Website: apple
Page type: payment
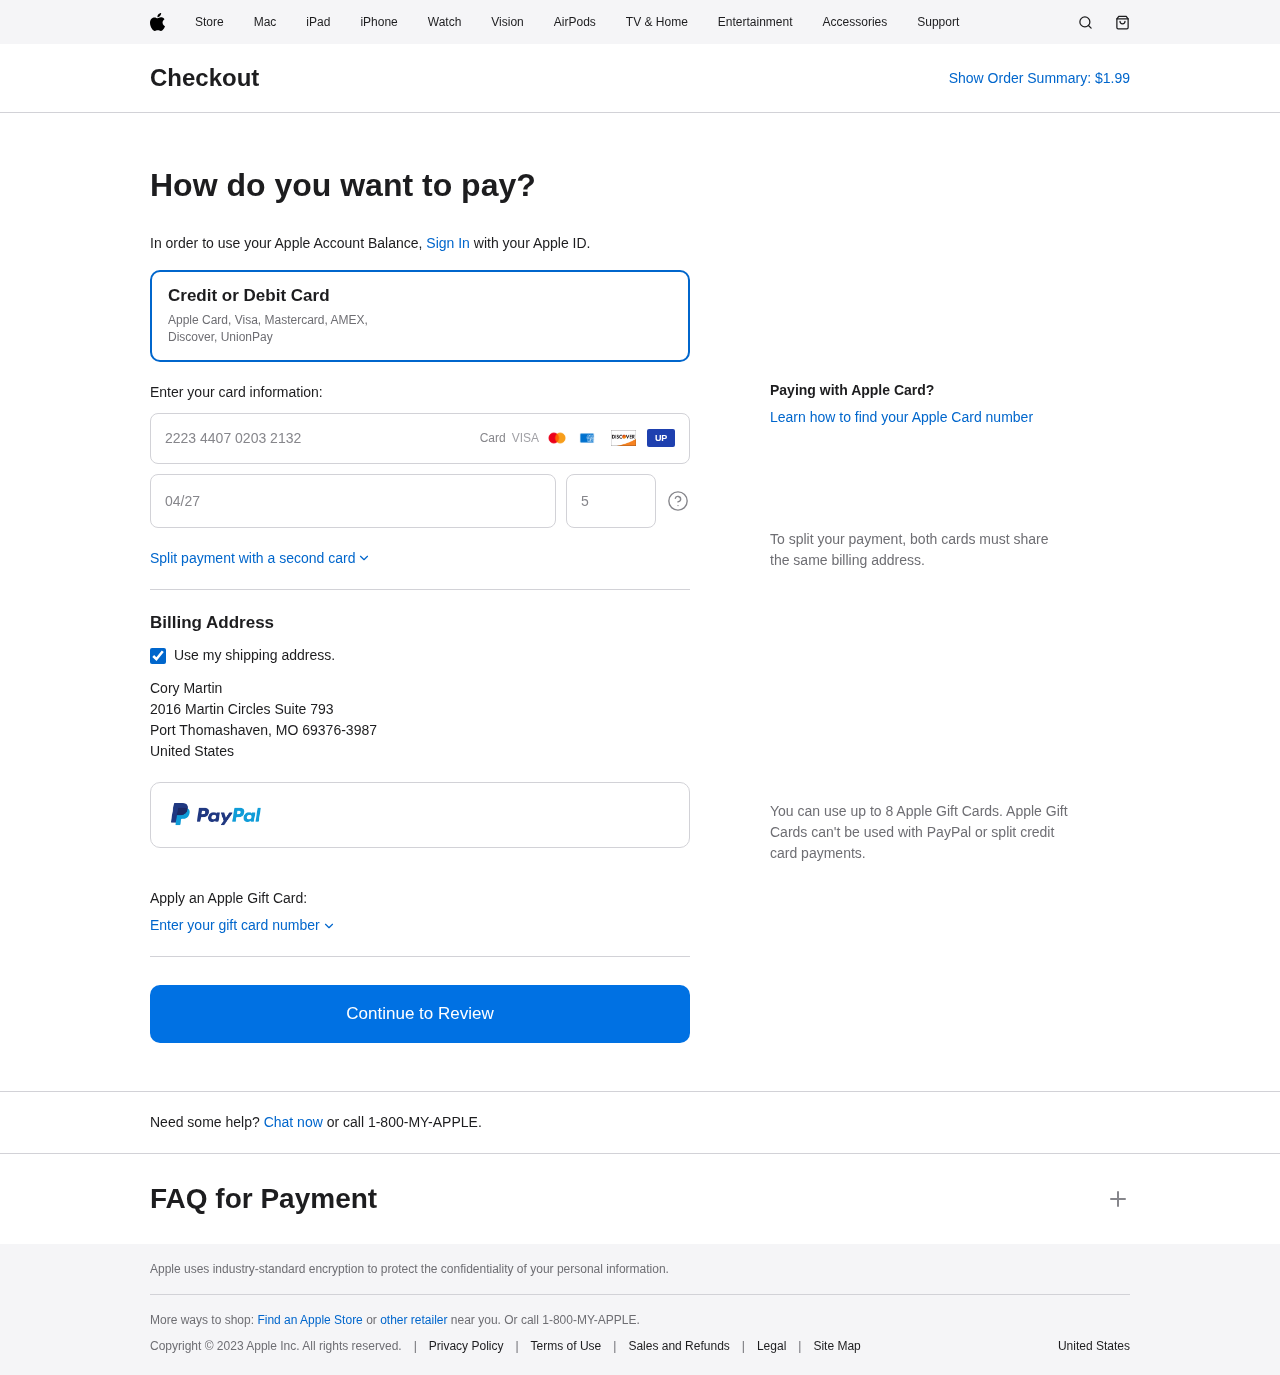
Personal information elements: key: PII_CARD_CVV
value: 596
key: PII_CARD_EXPIRY
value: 04/27
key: PII_CARD_NUMBER
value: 2223 4407 0203 2132
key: PII_COUNTRY
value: United States
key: PII_FULLNAME
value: Cory Martin
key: PII_STREET
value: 2016 Martin Circles Suite 793
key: PII_CITY_STATE_ZIP
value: Port Thomashaven, MO 69376-3987
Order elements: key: ORDER_TOTAL
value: $1.99